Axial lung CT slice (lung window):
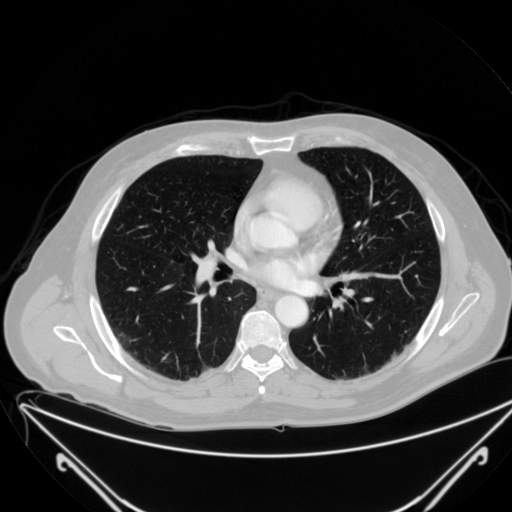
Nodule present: no